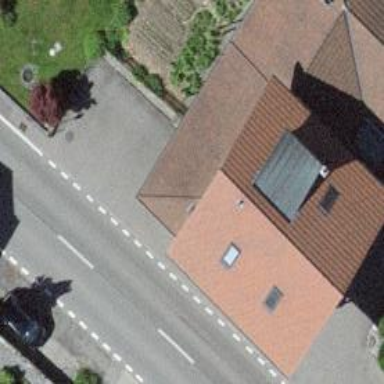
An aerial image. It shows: Restaurant.